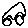
Label: car